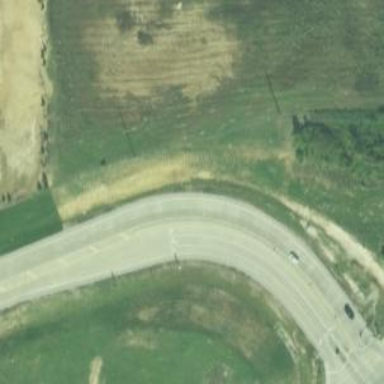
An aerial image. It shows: Secondary link road.